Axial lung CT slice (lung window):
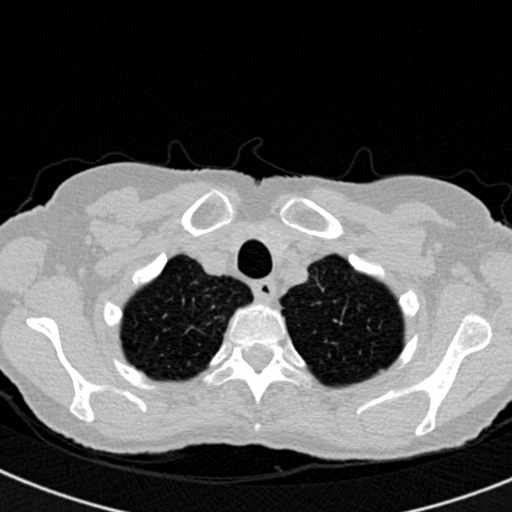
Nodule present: no